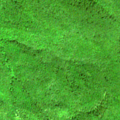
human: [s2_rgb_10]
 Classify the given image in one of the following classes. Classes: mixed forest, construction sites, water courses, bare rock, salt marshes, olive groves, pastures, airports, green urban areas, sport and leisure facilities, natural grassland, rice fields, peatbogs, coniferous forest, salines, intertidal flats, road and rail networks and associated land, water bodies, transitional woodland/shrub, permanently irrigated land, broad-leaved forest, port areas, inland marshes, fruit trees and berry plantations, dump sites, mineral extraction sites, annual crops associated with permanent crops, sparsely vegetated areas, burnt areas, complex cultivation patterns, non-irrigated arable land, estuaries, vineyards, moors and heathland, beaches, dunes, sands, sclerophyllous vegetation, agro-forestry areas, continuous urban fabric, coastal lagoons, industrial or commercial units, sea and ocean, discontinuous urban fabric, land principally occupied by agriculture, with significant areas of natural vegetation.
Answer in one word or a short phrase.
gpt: broad-leaved forest